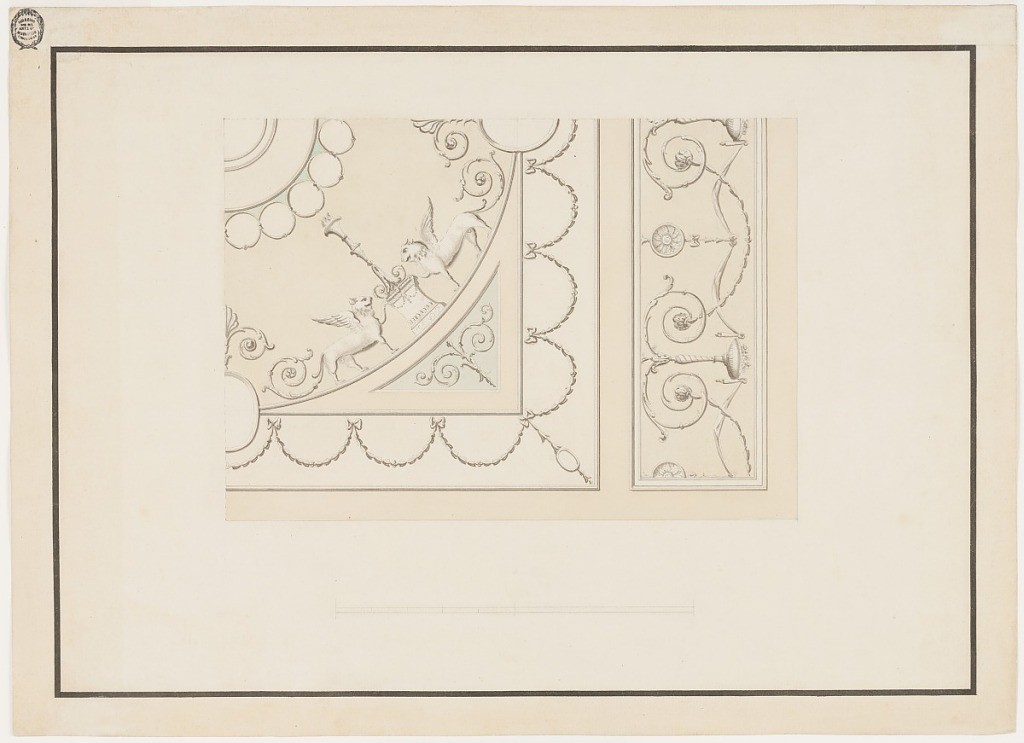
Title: Design for an Oblong Ceiling
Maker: George Richardson, British, ca. 1736 - 1813
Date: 1770–75
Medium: Pen and ink, brush and watercolor on paper
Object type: Drawing
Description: Horizontal format design for an oblong plaster ceiling. One quarter is shown. Bands separate the inner field and oblongs at the short sides. The latter show drapery festoons hanging from candelabra which stand upon scrolls, connected by segments consisting of calices. The scheme of the decoration of the inner field is that of a frame with festoon surrounding inner circles. In the center are the frames of a medallion, the outermost being surrounded by rows of circle motifs. Winged lions with scrolls as tails stand beside candelabra in the outer circular strip. Below the scale. Framing strip.